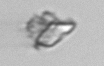
Label: detritus_transparent